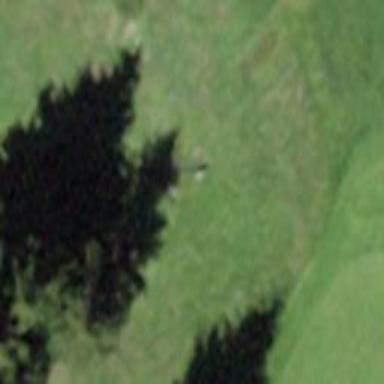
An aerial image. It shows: Penalty area on golf course.